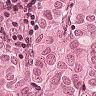
Metastatic tissue present: yes